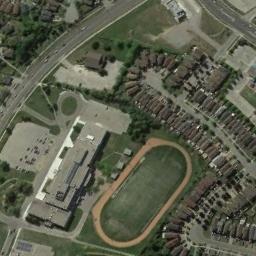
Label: ground_track_field